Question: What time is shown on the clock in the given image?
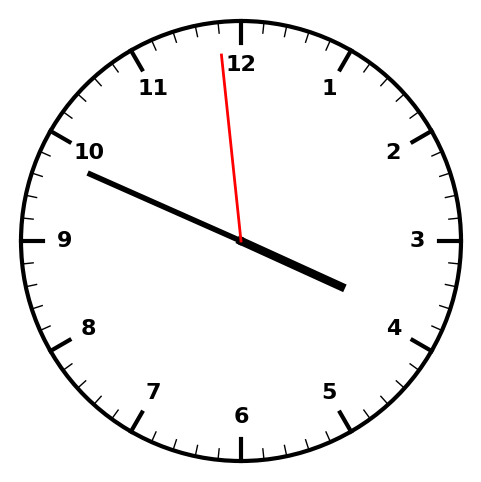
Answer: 03:48:59